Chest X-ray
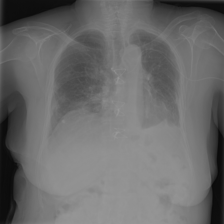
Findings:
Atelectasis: negative
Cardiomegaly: negative
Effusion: positive
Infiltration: negative
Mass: negative
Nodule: negative
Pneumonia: negative
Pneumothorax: negative
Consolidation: negative
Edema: negative
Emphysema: negative
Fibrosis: negative
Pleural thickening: negative
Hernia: negative